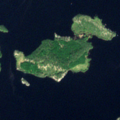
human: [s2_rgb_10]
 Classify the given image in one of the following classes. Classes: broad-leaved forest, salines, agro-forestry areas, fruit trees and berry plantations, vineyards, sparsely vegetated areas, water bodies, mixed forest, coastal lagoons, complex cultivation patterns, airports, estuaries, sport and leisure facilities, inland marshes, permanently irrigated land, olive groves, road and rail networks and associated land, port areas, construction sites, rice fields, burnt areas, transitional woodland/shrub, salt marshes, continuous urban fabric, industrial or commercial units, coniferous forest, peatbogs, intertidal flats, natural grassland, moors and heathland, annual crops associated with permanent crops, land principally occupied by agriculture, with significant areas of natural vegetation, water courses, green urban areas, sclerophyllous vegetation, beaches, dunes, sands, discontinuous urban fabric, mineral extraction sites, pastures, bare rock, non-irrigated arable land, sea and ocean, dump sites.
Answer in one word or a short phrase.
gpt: coniferous forest, water bodies